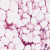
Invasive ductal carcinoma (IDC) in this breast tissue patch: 0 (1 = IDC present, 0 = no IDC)